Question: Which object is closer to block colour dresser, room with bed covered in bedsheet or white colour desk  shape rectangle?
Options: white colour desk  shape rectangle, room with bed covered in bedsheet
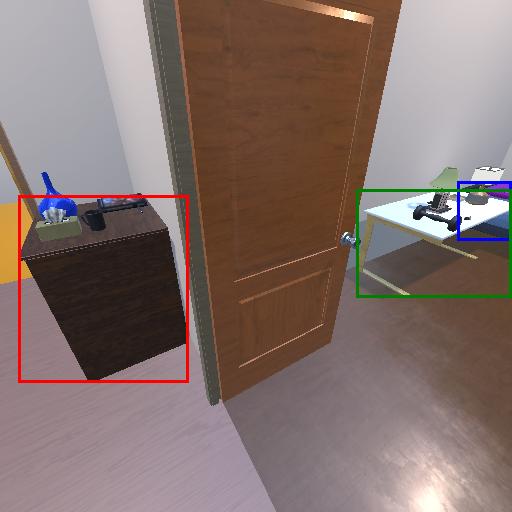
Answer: white colour desk  shape rectangle